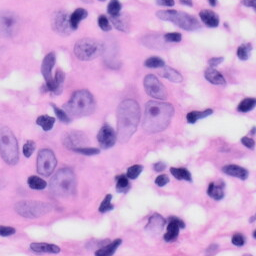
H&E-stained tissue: Skin